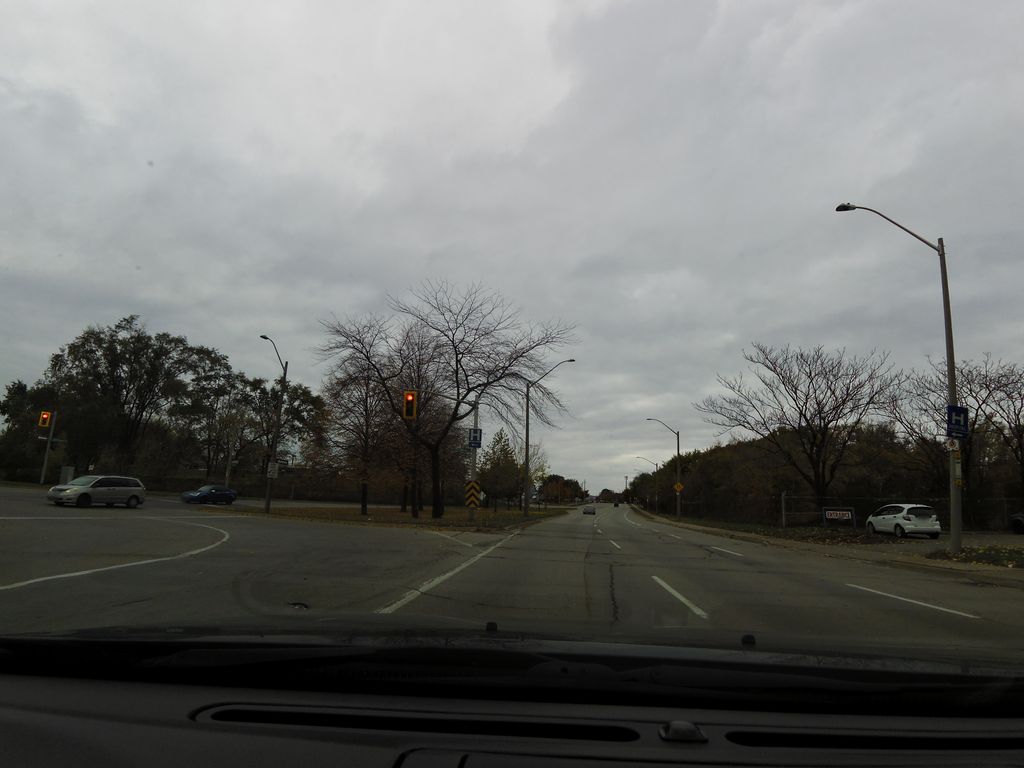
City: hamilton